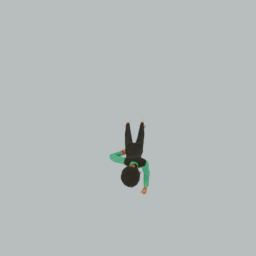
Label: people